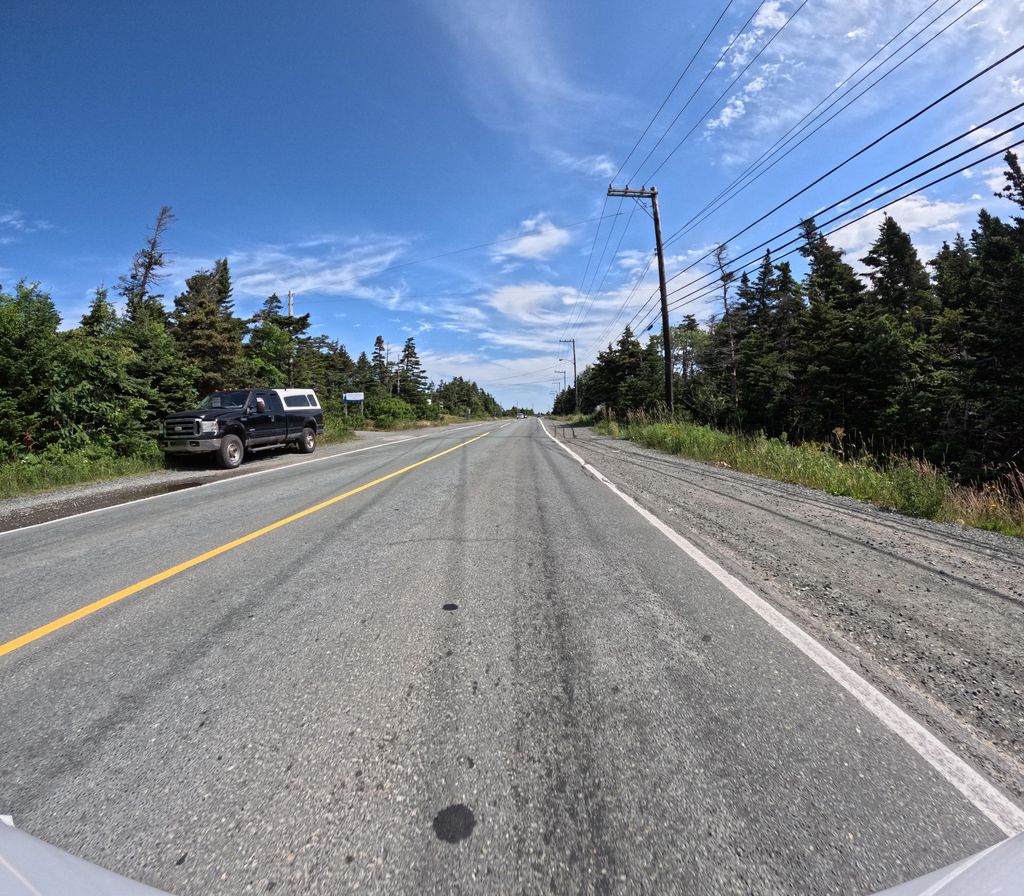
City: st_johns